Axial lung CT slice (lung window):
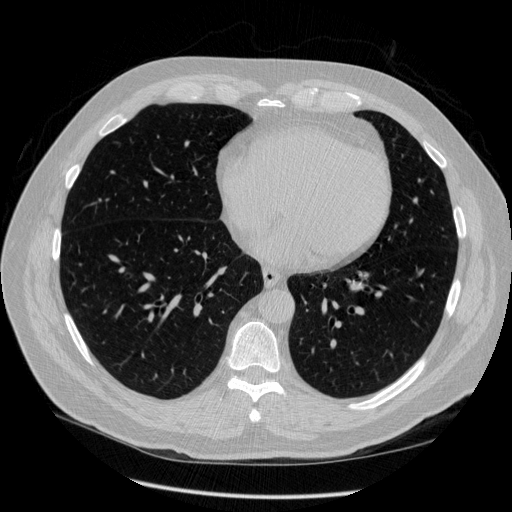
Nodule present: no